Пусть $p$ — отношение объема воздуха $V$, перекачиваемого компрессором за длительный промежуток времени $t$, к величине этого промежутка времени: \begin{equation} p=\frac{V}{t}.\tag{1}\end{equation} Электрический мотор-компрессор подключается к источнику постоянного напряжения. Скорость вращения мотора, а вместе с тем и производительность компрессора, зависят от подаваемого на мотор напряжения.
Придумайте и опишите устройство, позволяющее накапливать и измерять объём воздуха, перекачиваемого по трубке компрессором за некоторый интервал времени.
Меняя напряжение, подаваемое на моторчик компрессора, измерьте зависимость производительности компрессора $p$ от частоты вращения вала моторчика $f$. Используйте диапазон напряжений от минимального, при котором моторчик стабильно вращается (около $0.6~В$) до $1.5~В$ включительно.
Постройте график исследованной зависимости. Если описывать зависимость прямой пропорциональностью, определите угловой коэффициент аппроксимирующей прямой.
Кратко объясните, в чем состоит физический смысл углового коэффициента полученного графика. Как связана его величина с параметрами компрессора? Питание компрессора осуществляется с помощью лабораторного блока питания (рис. 2). Для регулировки напряжения на блоке питания присутствуют две ручки « VOLTAGE»: ручки « COARSE» (грубая настройка) и « FINE» (точная настройка). При вращении ручек по часовой стрелке напряжение будет увеличиваться. В данной задаче ручка грубой настройки напряжения « COARSE» должна быть повёрнута до упора против часовой стрелки (в нулевое положение) и при выполнении работы не используется. Для регулировки напряжения используйте только ручку « FINE».
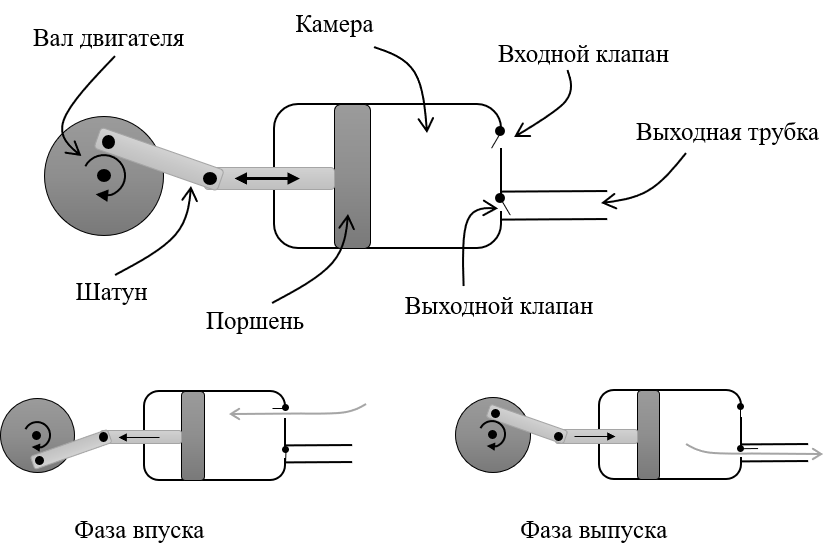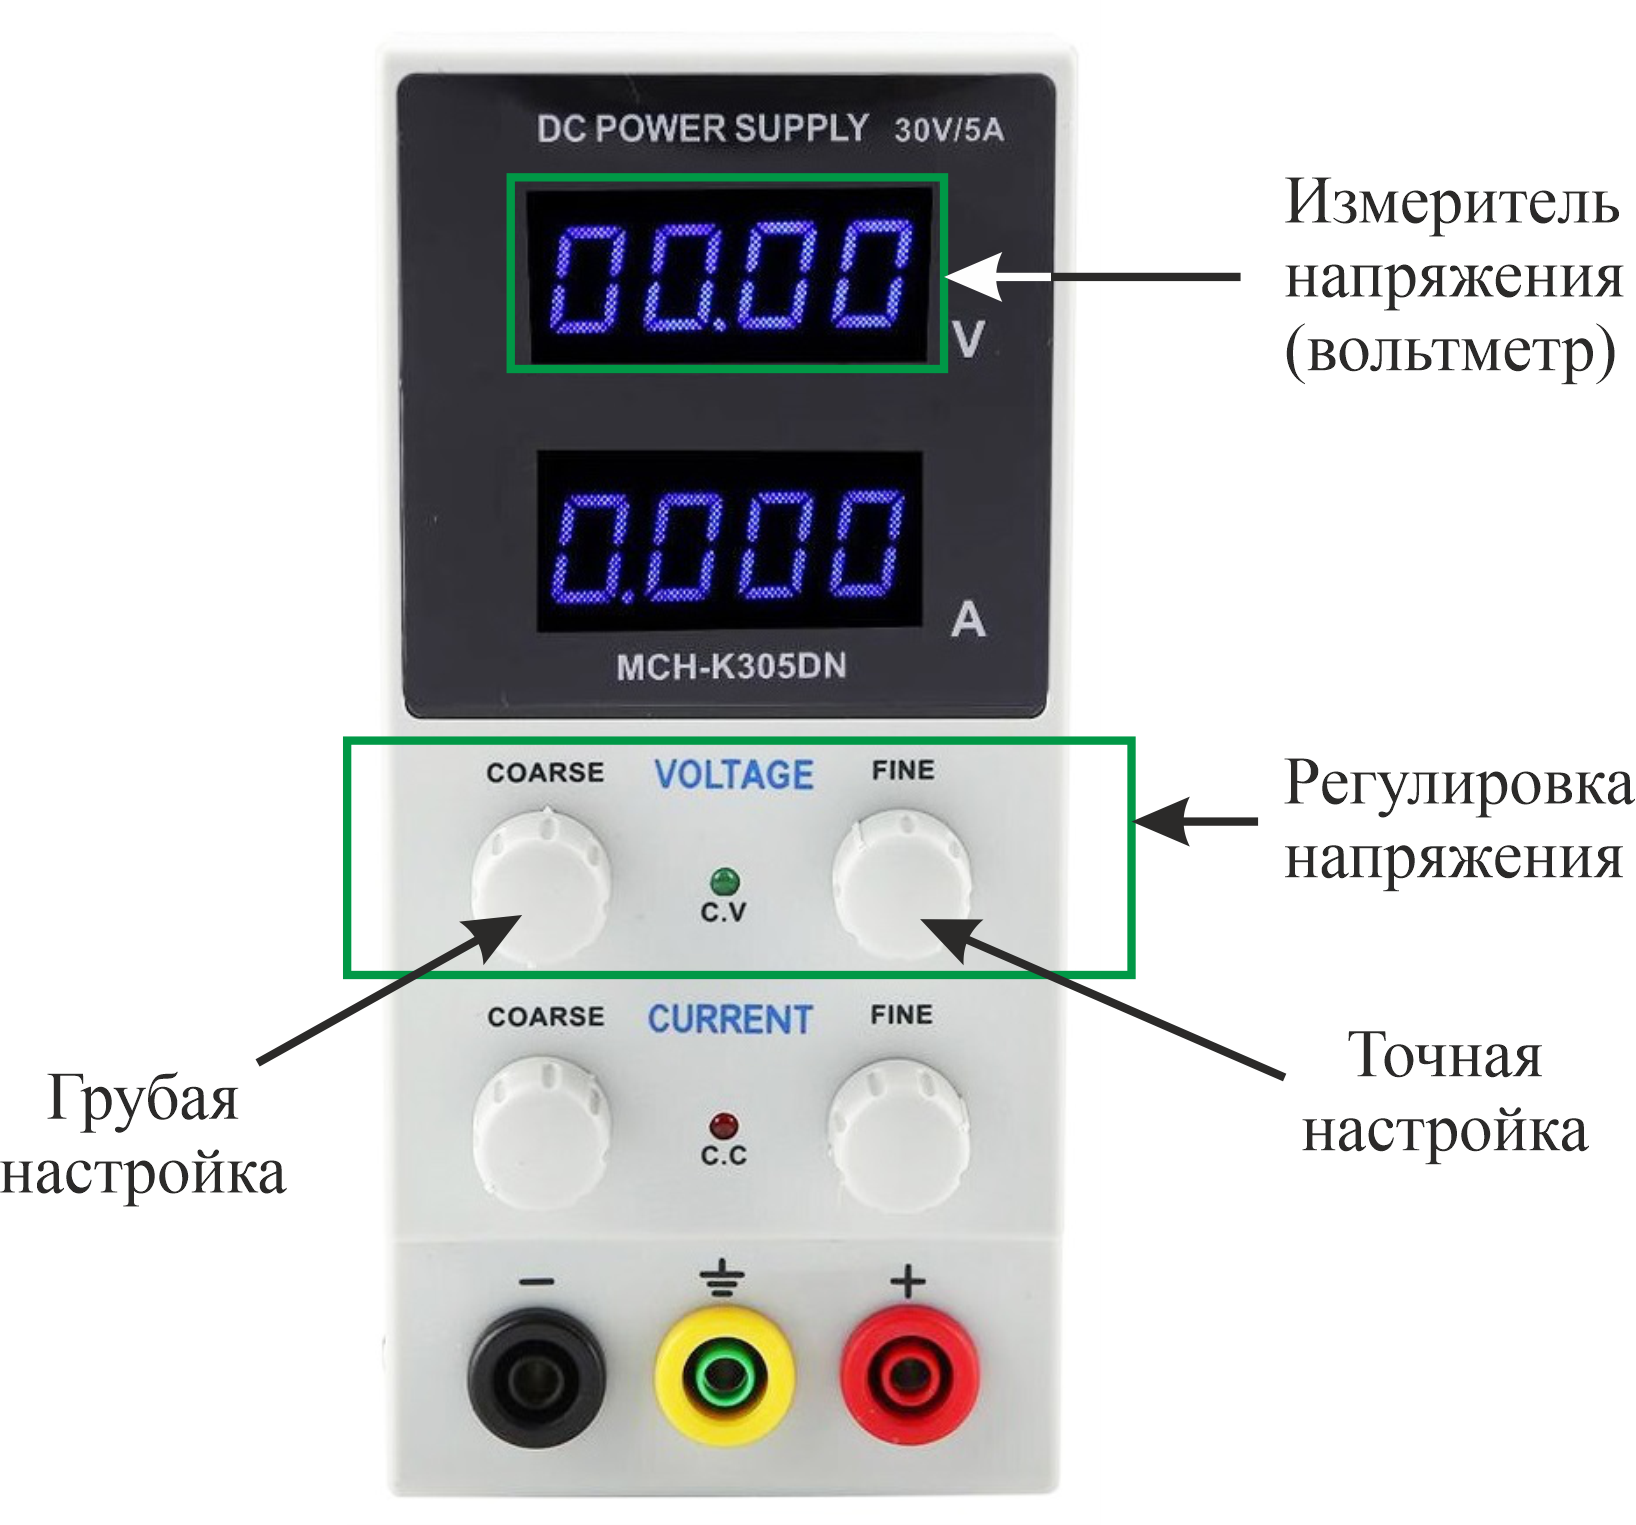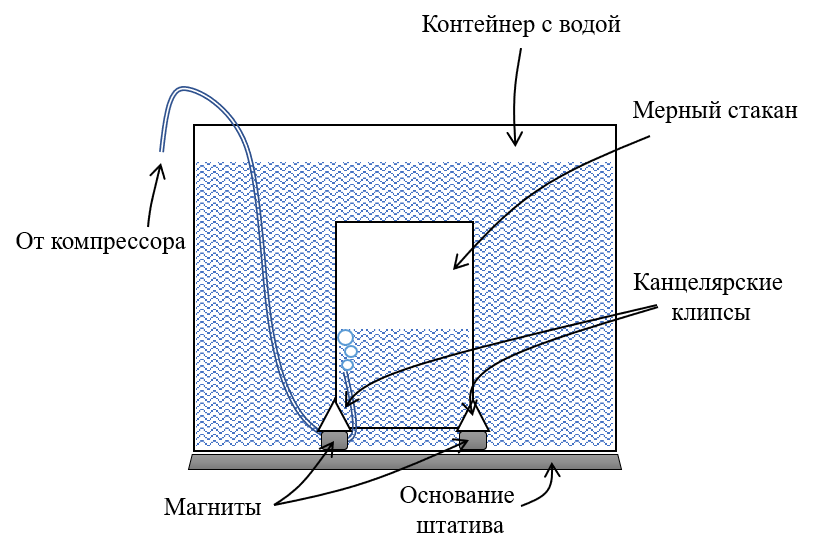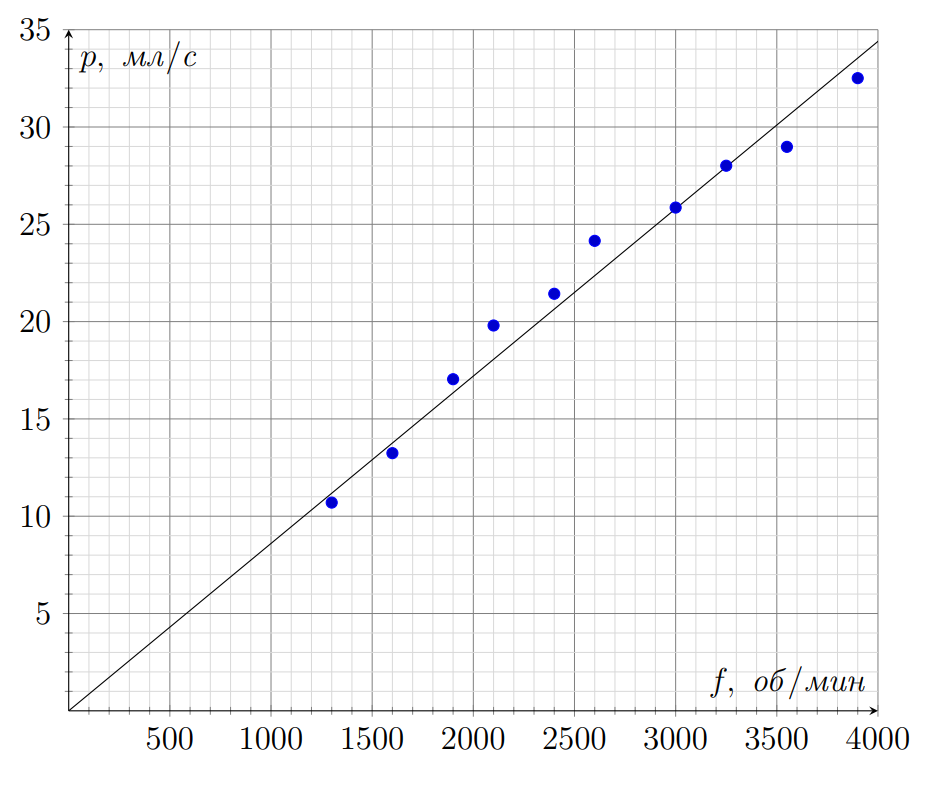
Придумайте и опишите устройство, позволяющее накапливать и измерять объём воздуха, перекачиваемого по трубке компрессором за некоторый интервал времени.
Решение: Соберем установку, изображенную на рисунке 1. Для этого прикрепим к краю мерного стакана канцелярские клипсы, к основаниям которых подсоединим магниты. В одну из дужек канцелярской клипсы проденем конец выходной трубки компрессора. Наберем в стакан воду и в перевернутом состоянии опустим на дно контейнера с водой. Для того, чтобы стакан держался в таком положении без помощи рук, поставим контейнер на основание штатива. В этом случае магниты будут удерживать стакан.

Меняя напряжение, подаваемое на моторчик компрессора, измерьте зависимость производительности компрессора $p$ от частоты вращения вала моторчика $f$. Используйте диапазон напряжений от минимального, при котором моторчик стабильно вращается (около $0.6~В$) до $1.5~В$ включительно.
Решение: Подключим компрессор к питанию и одновременно запустим секундомер. Пузырьки воздуха начнут поступать из трубки в стакан, вытесняя из него воду. Дождемся того момента, когда воздух вытеснит из стакана $V = 250~\text{мл}$ воды, и выключим секундомер. Запишем измеренное секундомером время $t$ в таблицу. Рассчитаем производительность компрессора. Осветим поршень компрессора светом стробоскопа и найдем те частоты, при которых поршень в свете стробоскопа кажется застывшим в одном положении. Выберем из всех таких частот наибольшую. Запишем полученное значение частоты в таблицу. Заметим, что частота работы двигателя компрессора может немного изменяться во время измерений, поэтому может оказаться невозможным полностью остановить видимое положение поршня в свете стробоскопа, тогда выберем частоту вспышек такую, при которой поршень движется с наименьшей скоростью. | $f,~об/мин$ | $U,~В$ | $t_1,~с$ | $t_2,~с$ | $t_3,~с$ | $t_{average},~с$ | $p,~мл/с$ | | --- | --- | --- | --- | --- | --- | --- | | 3900 | 1.50 | 8.00 | 7.60 | 7.50 | 7.69 | 32.51 | | 3550 | 1.40 | 8.50 | 8.60 | 8.80 | 8.63 | 28.98 | | 3250 | 1.30 | 9.10 | 9.20 | 8.50 | 8.93 | 28.01 | | 3000 | 1.20 | 9.80 | 9.30 | 9.90 | 9.67 | 25.86 | | 2600 | 1.10 | 10.20 | 10.30 | 10.60 | 10.35 | 24.15 | | 2400 | 1.00 | 11.60 | 11.80 | 11.60 | 11.66 | 21.43 | | 2100 | 0.90 | 12.40 | 12.90 | 12.50 | 12.62 | 19.80 | | 1900 | 0.80 | 14.40 | 14.50 | 15.10 | 14.67 | 17.04 | | 1600 | 0.70 | 18.70 | 19.00 | 18.90 | 18.88 | 13.24 | | 1300 | 0.60 | 23.30 | 22.60 | 24.20 | 23.37 | 10.70 |
Ответ: | $f,~об/мин$ | $U,~В$ | $t_1,~с$ | $t_2,~с$ | $t_3,~с$ | $t_{average},~с$ | $p,~мл/с$ | | --- | --- | --- | --- | --- | --- | --- | | 3900 | 1.50 | 8.00 | 7.60 | 7.50 | 7.69 | 32.51 | | 3550 | 1.40 | 8.50 | 8.60 | 8.80 | 8.63 | 28.98 | | 3250 | 1.30 | 9.10 | 9.20 | 8.50 | 8.93 | 28.01 | | 3000 | 1.20 | 9.80 | 9.30 | 9.90 | 9.67 | 25.86 | | 2600 | 1.10 | 10.20 | 10.30 | 10.60 | 10.35 | 24.15 | | 2400 | 1.00 | 11.60 | 11.80 | 11.60 | 11.66 | 21.43 | | 2100 | 0.90 | 12.40 | 12.90 | 12.50 | 12.62 | 19.80 | | 1900 | 0.80 | 14.40 | 14.50 | 15.10 | 14.67 | 17.04 | | 1600 | 0.70 | 18.70 | 19.00 | 18.90 | 18.88 | 13.24 | | 1300 | 0.60 | 23.30 | 22.60 | 24.20 | 23.37 | 10.70 | Ответ: $f,~об/мин$$U,~В$$t_1,~с$$t_2,~с$$t_3,~с$$t_{average},~с$$p,~мл/с$39001.508.007.607.507.6932.5135501.408.508.608.808.6328.9832501.309.109.208.508.9328.0130001.209.809.309.909.6725.8626001.1010.2010.3010.6010.3524.1524001.0011.6011.8011.6011.6621.4321000.9012.4012.9012.5012.6219.8019000.8014.4014.5015.1014.6717.0416000.7018.7019.0018.9018.8813.2413000.6023.3022.6024.2023.3710.70

Постройте график исследованной зависимости. Если описывать зависимость прямой пропорциональностью, определите угловой коэффициент аппроксимирующей прямой.

Кратко объясните, в чем состоит физический смысл углового коэффициента полученного графика. Как связана его величина с параметрами компрессора?
Решение: Видно, что полученная зависимость является прямой пропорциональностью с угловым коэффициентом$$v=0.52 ~\text{мл}.$$
Ответ: Отношение производительности компрессора к частоте вращения двигателя имеет смысл объема воздуха, перекачиваемого компрессором в ходе одного цикла вращения двигателя. Тот факт, что зависимость является прямой пропорциональностью говорит о, независимости данного объема от частоты вращения двигателя.
Темы:
E, Термодинамика, Эффективность, IEPhO, Перетекание газа